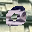
Label: 0